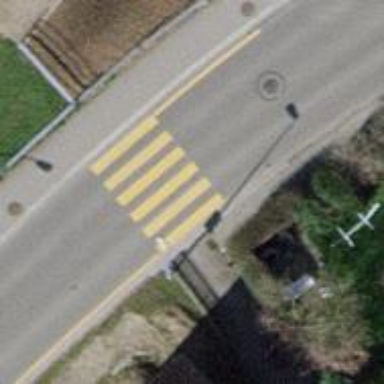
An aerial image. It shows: Uncontrolled zebra crossing.